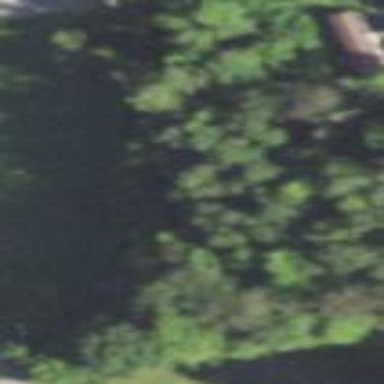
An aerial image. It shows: Deciduous woodland with mixed leaves.